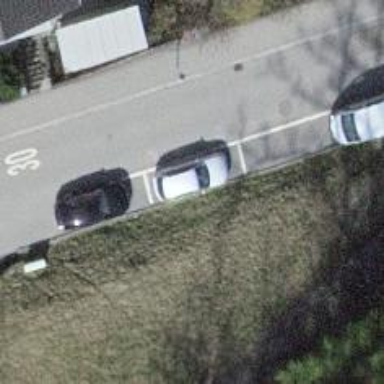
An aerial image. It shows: Parking lane for vehicles.